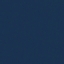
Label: SeaLake